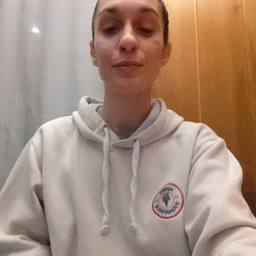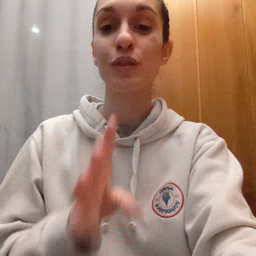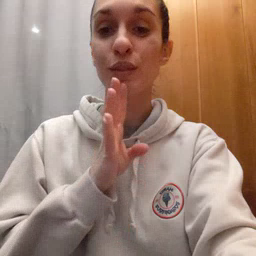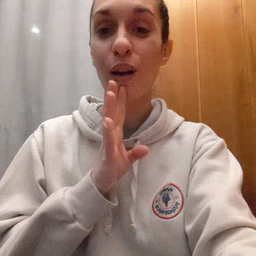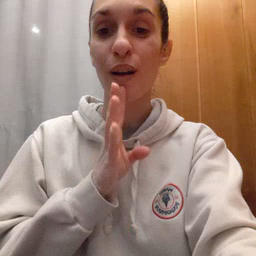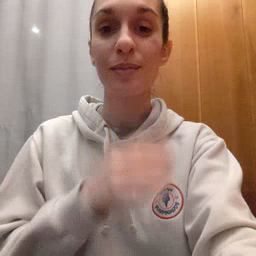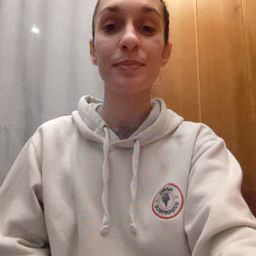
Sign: talk